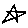
Label: star